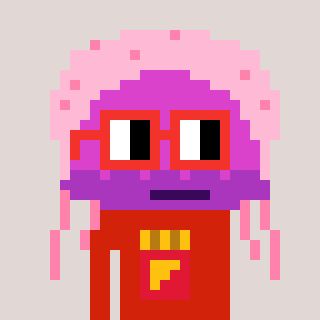
a pixel art character with square red glasses, a jellyfish-shaped head and a red-colored body on a warm background